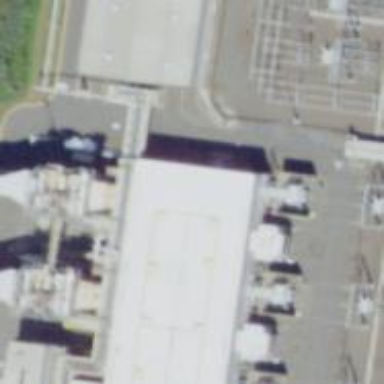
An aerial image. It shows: Gas turbine generator powered by gas.